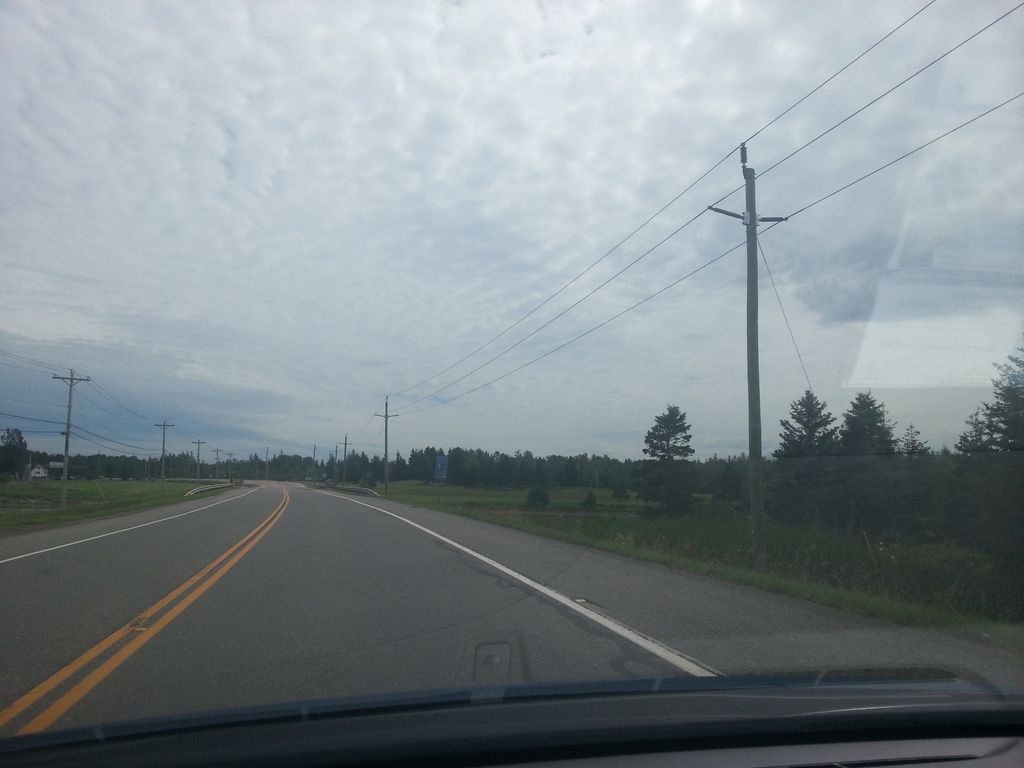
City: charlottetown